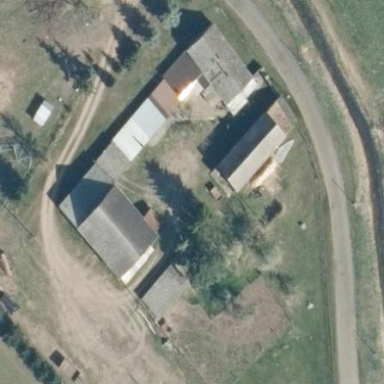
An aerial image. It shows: Farmyard area.